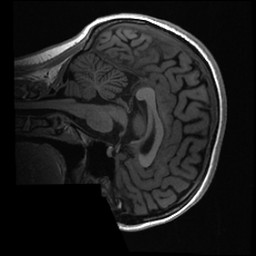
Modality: T1w
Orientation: sagittal
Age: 23
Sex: female